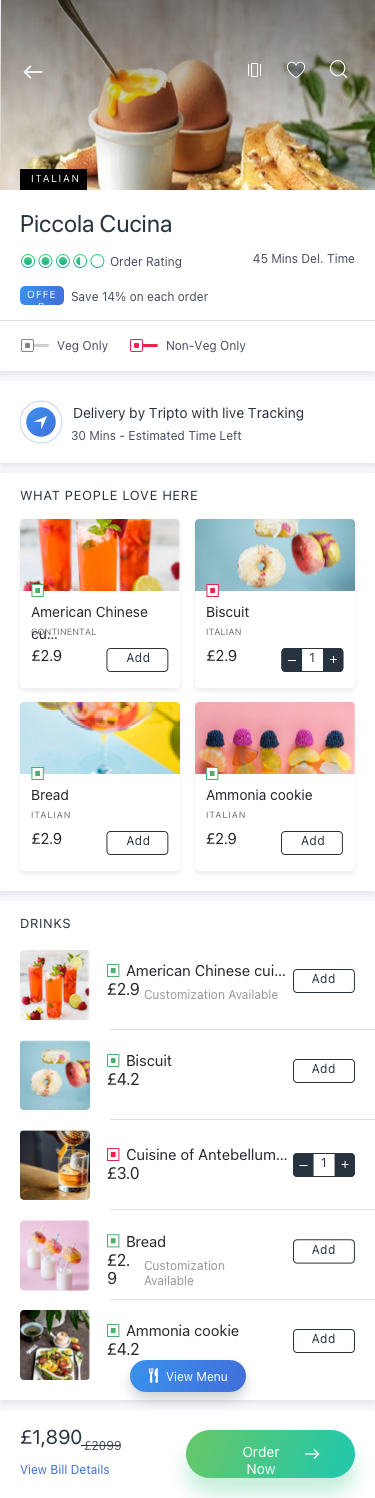
Text in this UI design:
45 Mins Del. Time
OFFER
Save 14% on each order
Veg Only
Non-Veg Only
Piccola Cucina
Order Rating
ITALIAN
American Chinese cu…
Continental
Add
£2.9
Biscuit
Italian
1
£2.9
Bread
Italian
Add
£2.9
Ammonia cookie
Italian
Add
£2.9
What people love here
American Chinese cui…
£2.9
Customization Available
Add
Biscuit
£4.2
Add
Bread
£2.9
Customization Available
Add
Ammonia cookie
£4.2
Add
Cuisine of Antebellum…
£3.0
1
Drinks
View Menu
Delivery by Tripto with live Tracking
30 Mins - Estimated Time Left
Order Now
£1,890
View Bill Details
£2099